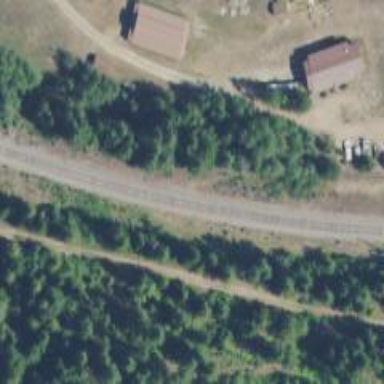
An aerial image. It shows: Railway track.